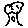
Label: tree